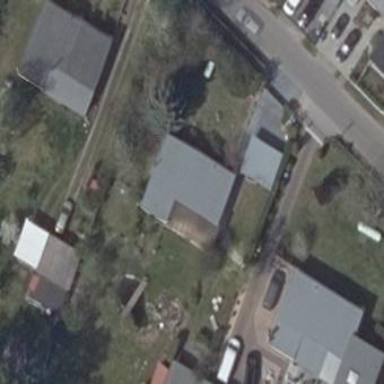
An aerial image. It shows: Detached building.